Breast ultrasound image
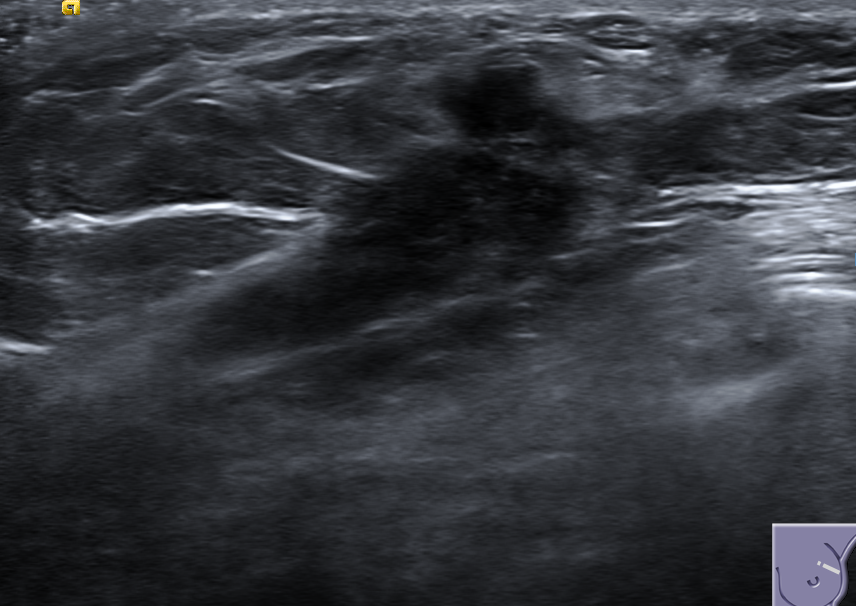
Diagnosis: malignant